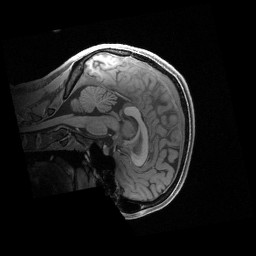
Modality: T1w
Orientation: sagittal
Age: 22
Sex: female
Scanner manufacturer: siemens
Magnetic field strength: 3 T
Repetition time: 2.4 s
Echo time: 0.00222 s